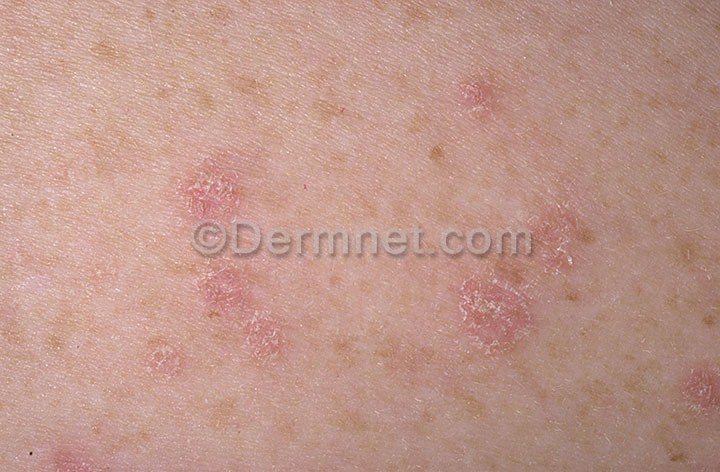
Disease: Psoriasis pictures Lichen Planus and related diseases